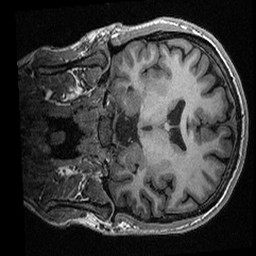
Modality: T1w
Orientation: coronal
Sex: male
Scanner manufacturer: ge
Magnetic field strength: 3 T
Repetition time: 0.0064 s
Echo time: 0.00281 s